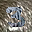
Label: 3